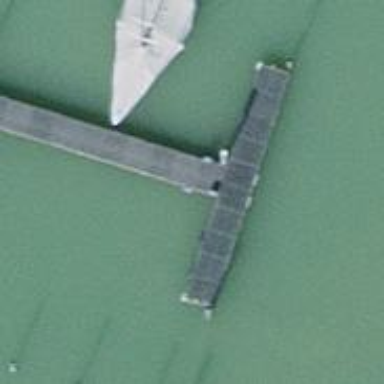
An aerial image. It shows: Man-made pier.